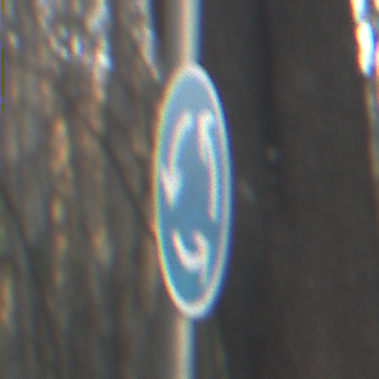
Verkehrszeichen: Kreisverkehr
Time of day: SunriseSunset
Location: Outdoor (Nature)
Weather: Clear
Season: Winter
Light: Natural